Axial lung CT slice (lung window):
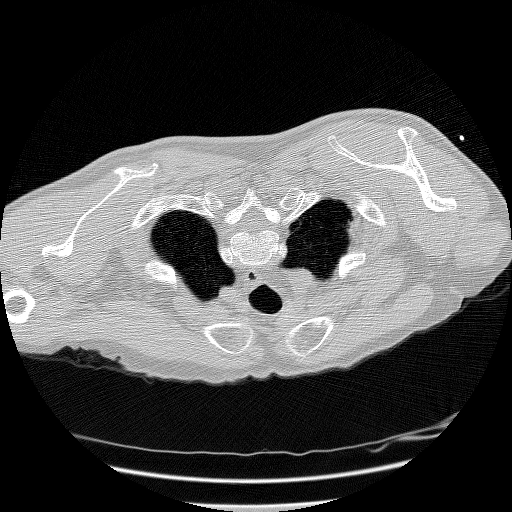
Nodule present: no